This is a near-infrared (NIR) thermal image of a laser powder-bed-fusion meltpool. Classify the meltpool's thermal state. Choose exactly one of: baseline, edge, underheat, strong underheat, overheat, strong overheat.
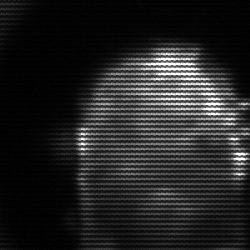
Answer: baseline